Field crop: maize
Growth stage: 2
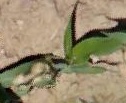
Species: maize